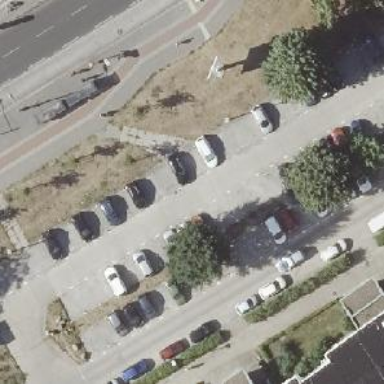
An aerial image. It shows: Parking aisle with surface made of concrete plates.